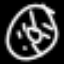
Label: donut